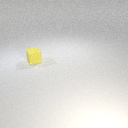
small yellow rubber cube